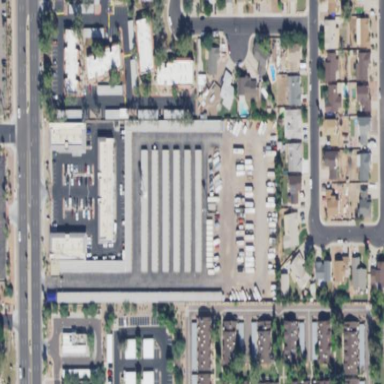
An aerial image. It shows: Storage rental shop.